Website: crate-barrel
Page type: newsletter-management
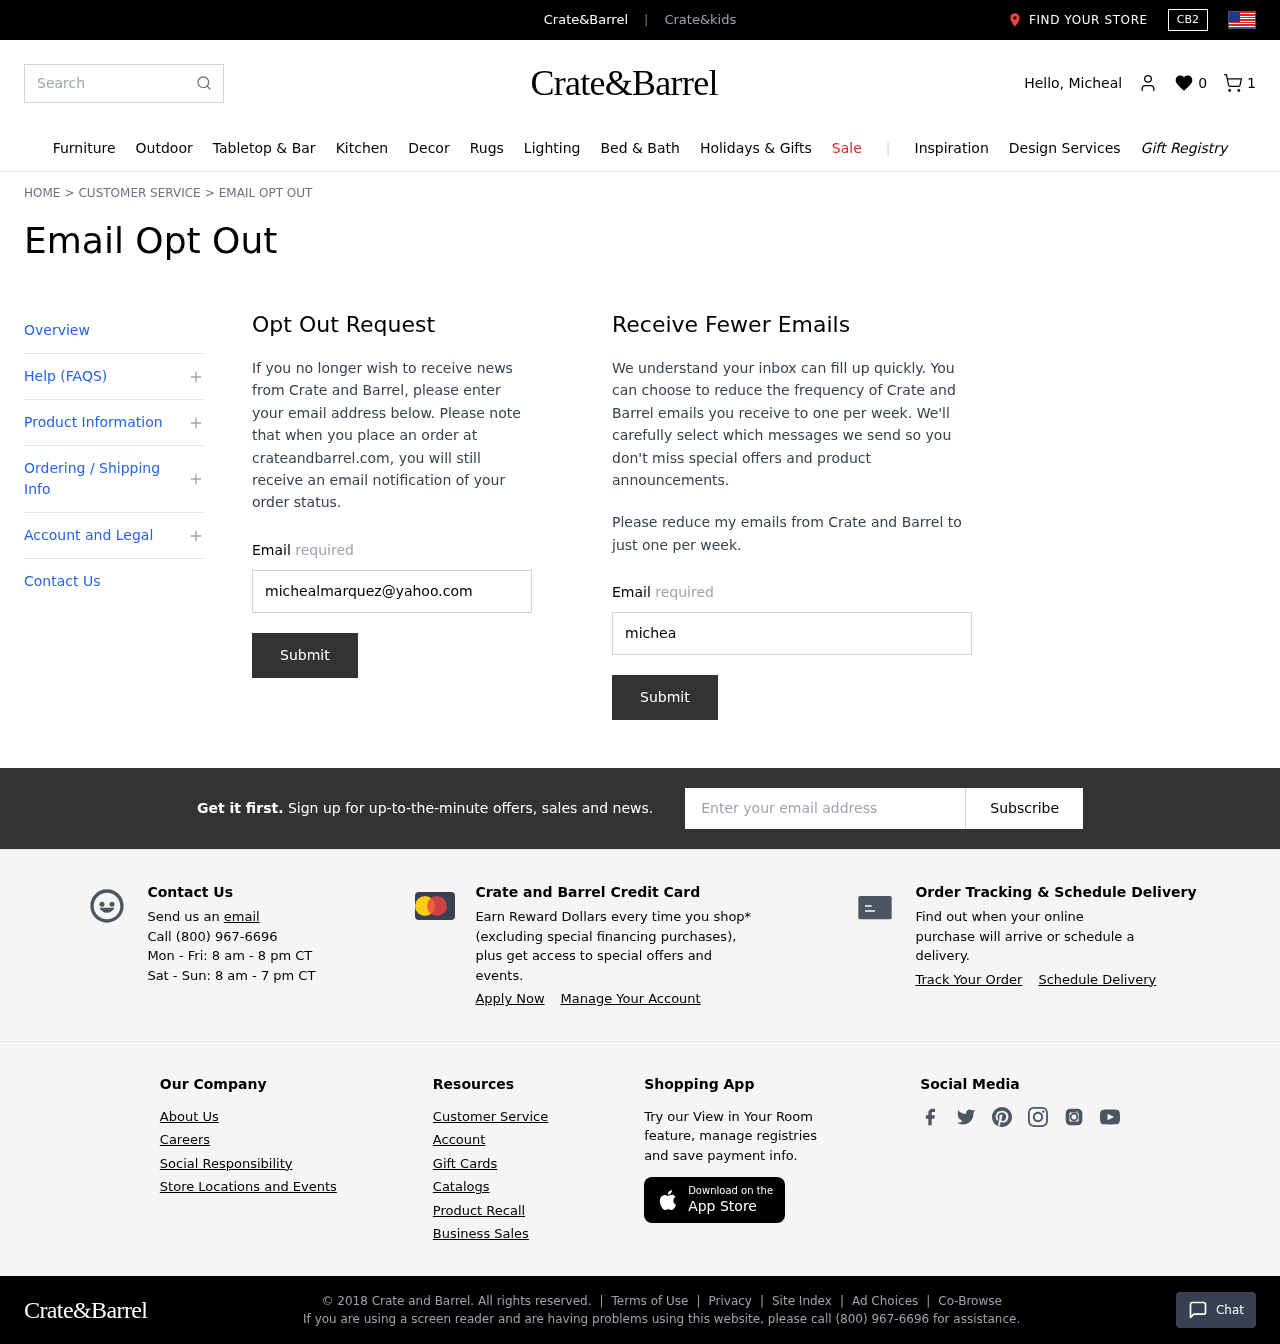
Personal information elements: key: PII_EMAIL
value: michealmarquez@yahoo.com
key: PII_EMAIL2
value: michealmarquez@yahoo.com
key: PII_EMAIL3
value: michealmarquez@yahoo.com
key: PII_FIRSTNAME
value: Micheal
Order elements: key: ORDER_NUM_ITEMS
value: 1
Search elements: key: HEADER_SEARCH
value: Search
Other elements: key: WISHLIST_COUNT
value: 0